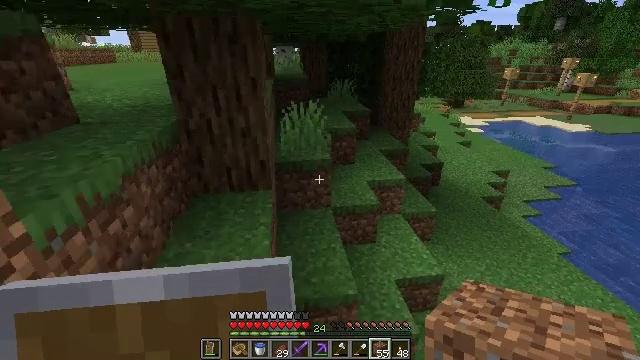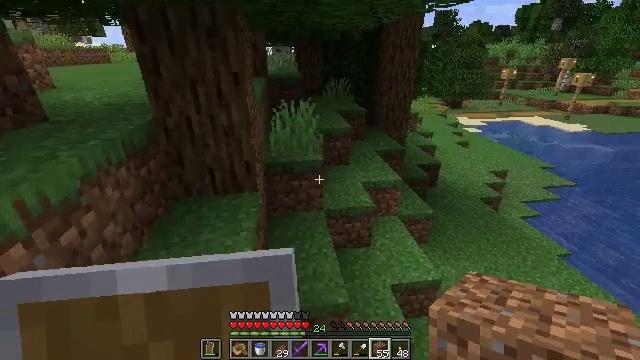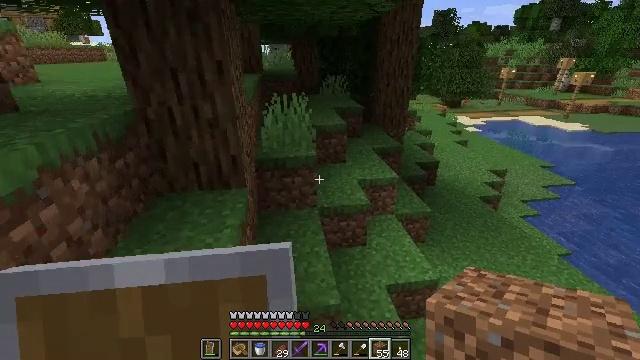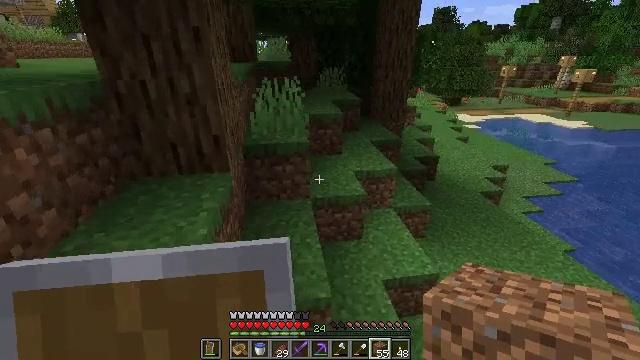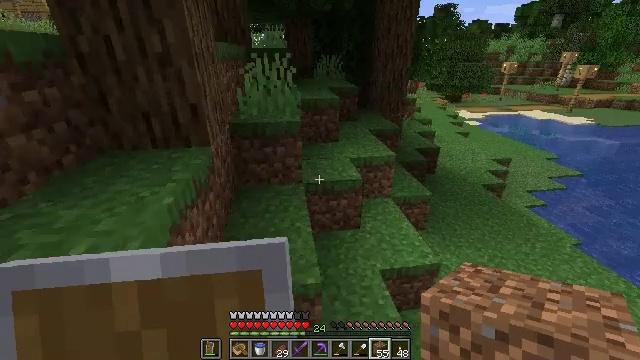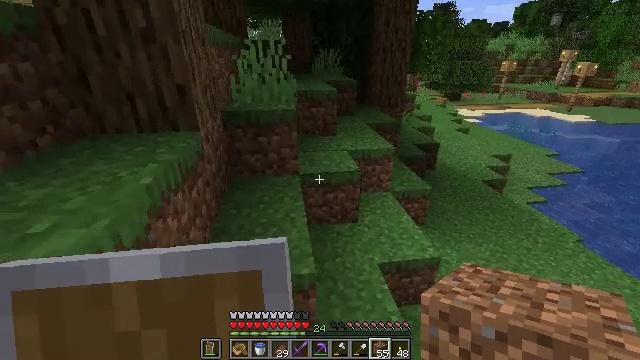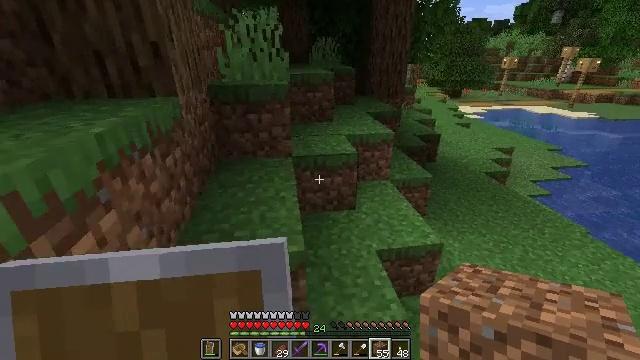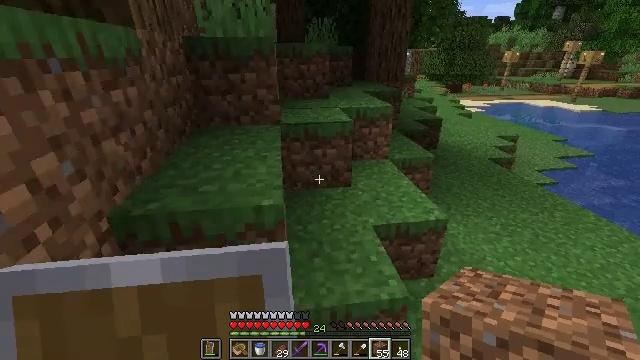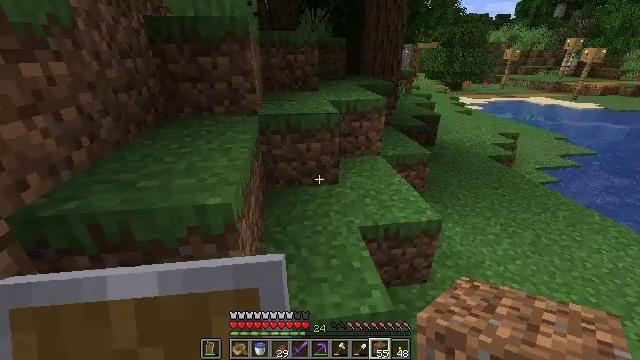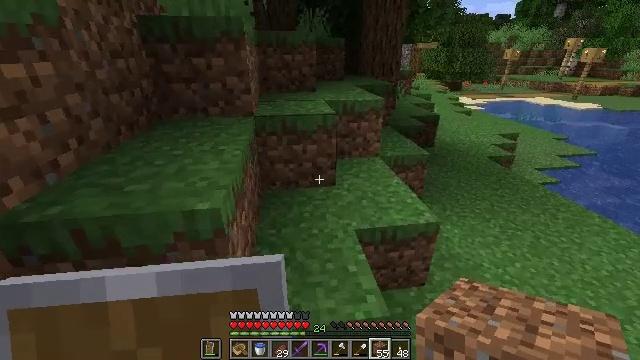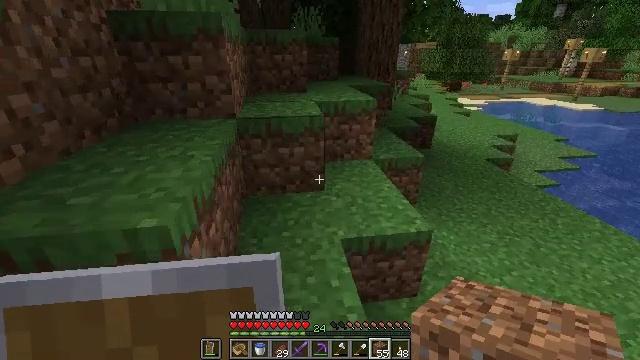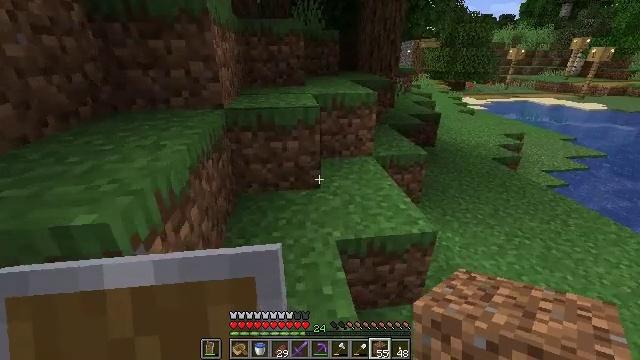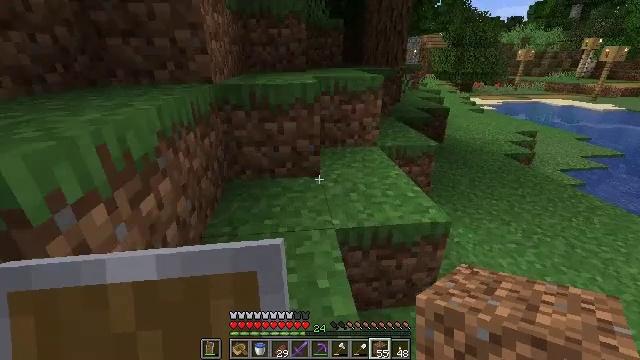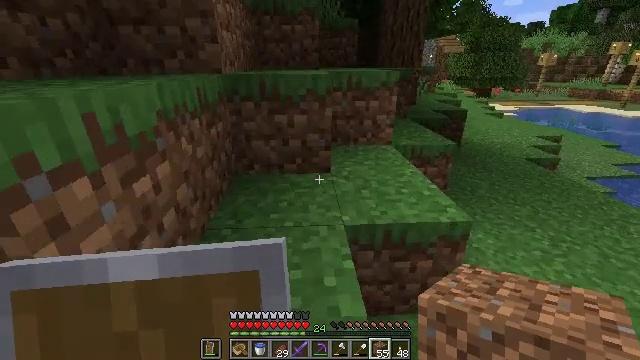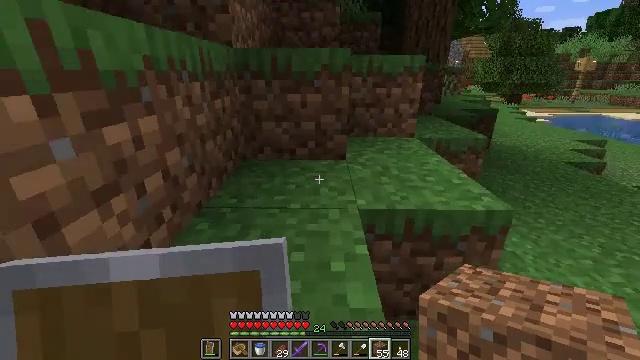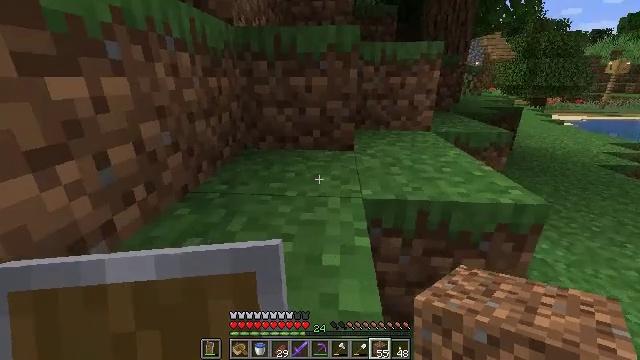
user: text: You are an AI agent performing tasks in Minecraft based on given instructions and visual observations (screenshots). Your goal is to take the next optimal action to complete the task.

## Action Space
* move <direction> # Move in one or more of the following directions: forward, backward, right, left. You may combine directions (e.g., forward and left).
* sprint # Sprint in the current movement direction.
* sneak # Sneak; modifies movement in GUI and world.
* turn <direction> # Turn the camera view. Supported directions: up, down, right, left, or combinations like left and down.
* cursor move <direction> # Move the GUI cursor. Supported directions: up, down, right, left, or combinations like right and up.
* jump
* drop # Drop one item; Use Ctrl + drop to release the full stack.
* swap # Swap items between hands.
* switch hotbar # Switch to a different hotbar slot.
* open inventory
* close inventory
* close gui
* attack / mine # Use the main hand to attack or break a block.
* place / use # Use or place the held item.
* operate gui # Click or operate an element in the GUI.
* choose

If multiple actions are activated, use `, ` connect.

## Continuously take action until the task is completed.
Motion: motion action
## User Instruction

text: Use the crafting table to craft a brewing stand.
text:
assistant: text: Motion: move forward and move right
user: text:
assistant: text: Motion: move forward and move right
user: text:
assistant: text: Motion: move forward
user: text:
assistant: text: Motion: move forward and move right
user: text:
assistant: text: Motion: move forward and move right
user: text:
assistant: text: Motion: move forward and move right
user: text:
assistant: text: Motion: move forward and move right
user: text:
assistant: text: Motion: move forward and move right
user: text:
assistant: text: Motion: move forward and move right
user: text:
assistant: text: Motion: move forward
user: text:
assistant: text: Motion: move forward
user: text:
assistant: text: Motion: move forward, turn left
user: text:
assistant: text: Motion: move forward, turn left and up
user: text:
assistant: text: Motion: move forward, turn left and up
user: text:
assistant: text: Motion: move forward, turn left
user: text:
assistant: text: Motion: move forward, turn left
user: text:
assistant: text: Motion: move forward, turn left
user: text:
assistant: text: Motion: move forward, turn left
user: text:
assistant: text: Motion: move forward
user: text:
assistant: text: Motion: move forward, jump
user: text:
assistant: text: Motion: move forward, jump
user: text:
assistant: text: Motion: move forward, turn right and up, jump
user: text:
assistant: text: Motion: move forward, turn right, jump
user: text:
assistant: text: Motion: move forward, turn right
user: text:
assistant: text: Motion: move forward, turn right
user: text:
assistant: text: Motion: move forward
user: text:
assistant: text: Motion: move forward
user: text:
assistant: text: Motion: move forward
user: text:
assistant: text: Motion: move forward
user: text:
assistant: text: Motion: move forward